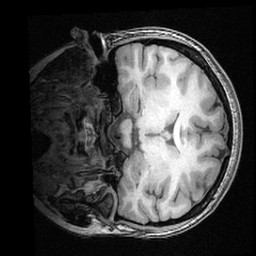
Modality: T1w
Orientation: coronal
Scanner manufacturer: ge
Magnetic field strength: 3 T
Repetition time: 0.008572 s
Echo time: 0.003384 s